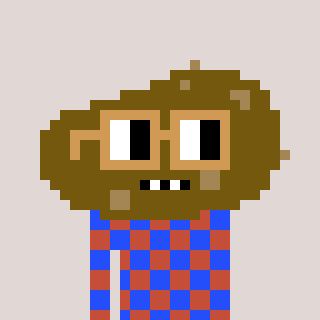
a pixel art character with square brown glasses, a potato-shaped head and a rust-colored body on a warm background